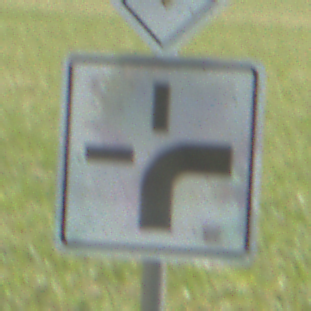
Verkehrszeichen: VerlaufVorfahrtsstrasse3
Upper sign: Vorfahrtsstrasse
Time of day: MorningAfternoon
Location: Outdoor (Nature)
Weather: PartlyCloudy
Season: NotSpecified
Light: Natural